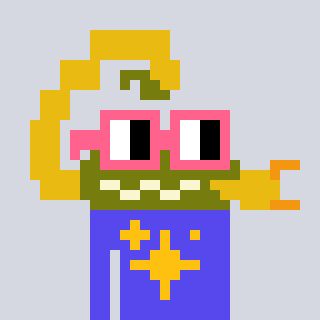
a pixel art character with square pink glasses, a scorpion-shaped head and a computerblue-colored body on a cool background